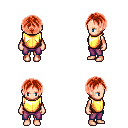
a pixel art fantasy rpg character, female body template, human, light skin, gold chest armor, magenta pants, red parted hairstyle, four views (front, back, left, right), 2x2 character sprite sheet, small pixel art, hard edges, no anti-aliasing